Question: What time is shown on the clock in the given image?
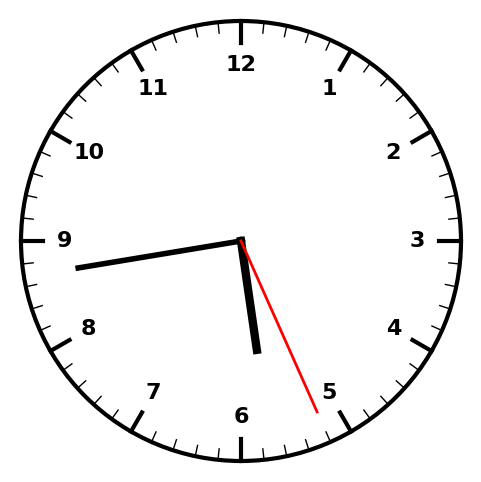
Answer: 05:43:26